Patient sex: M
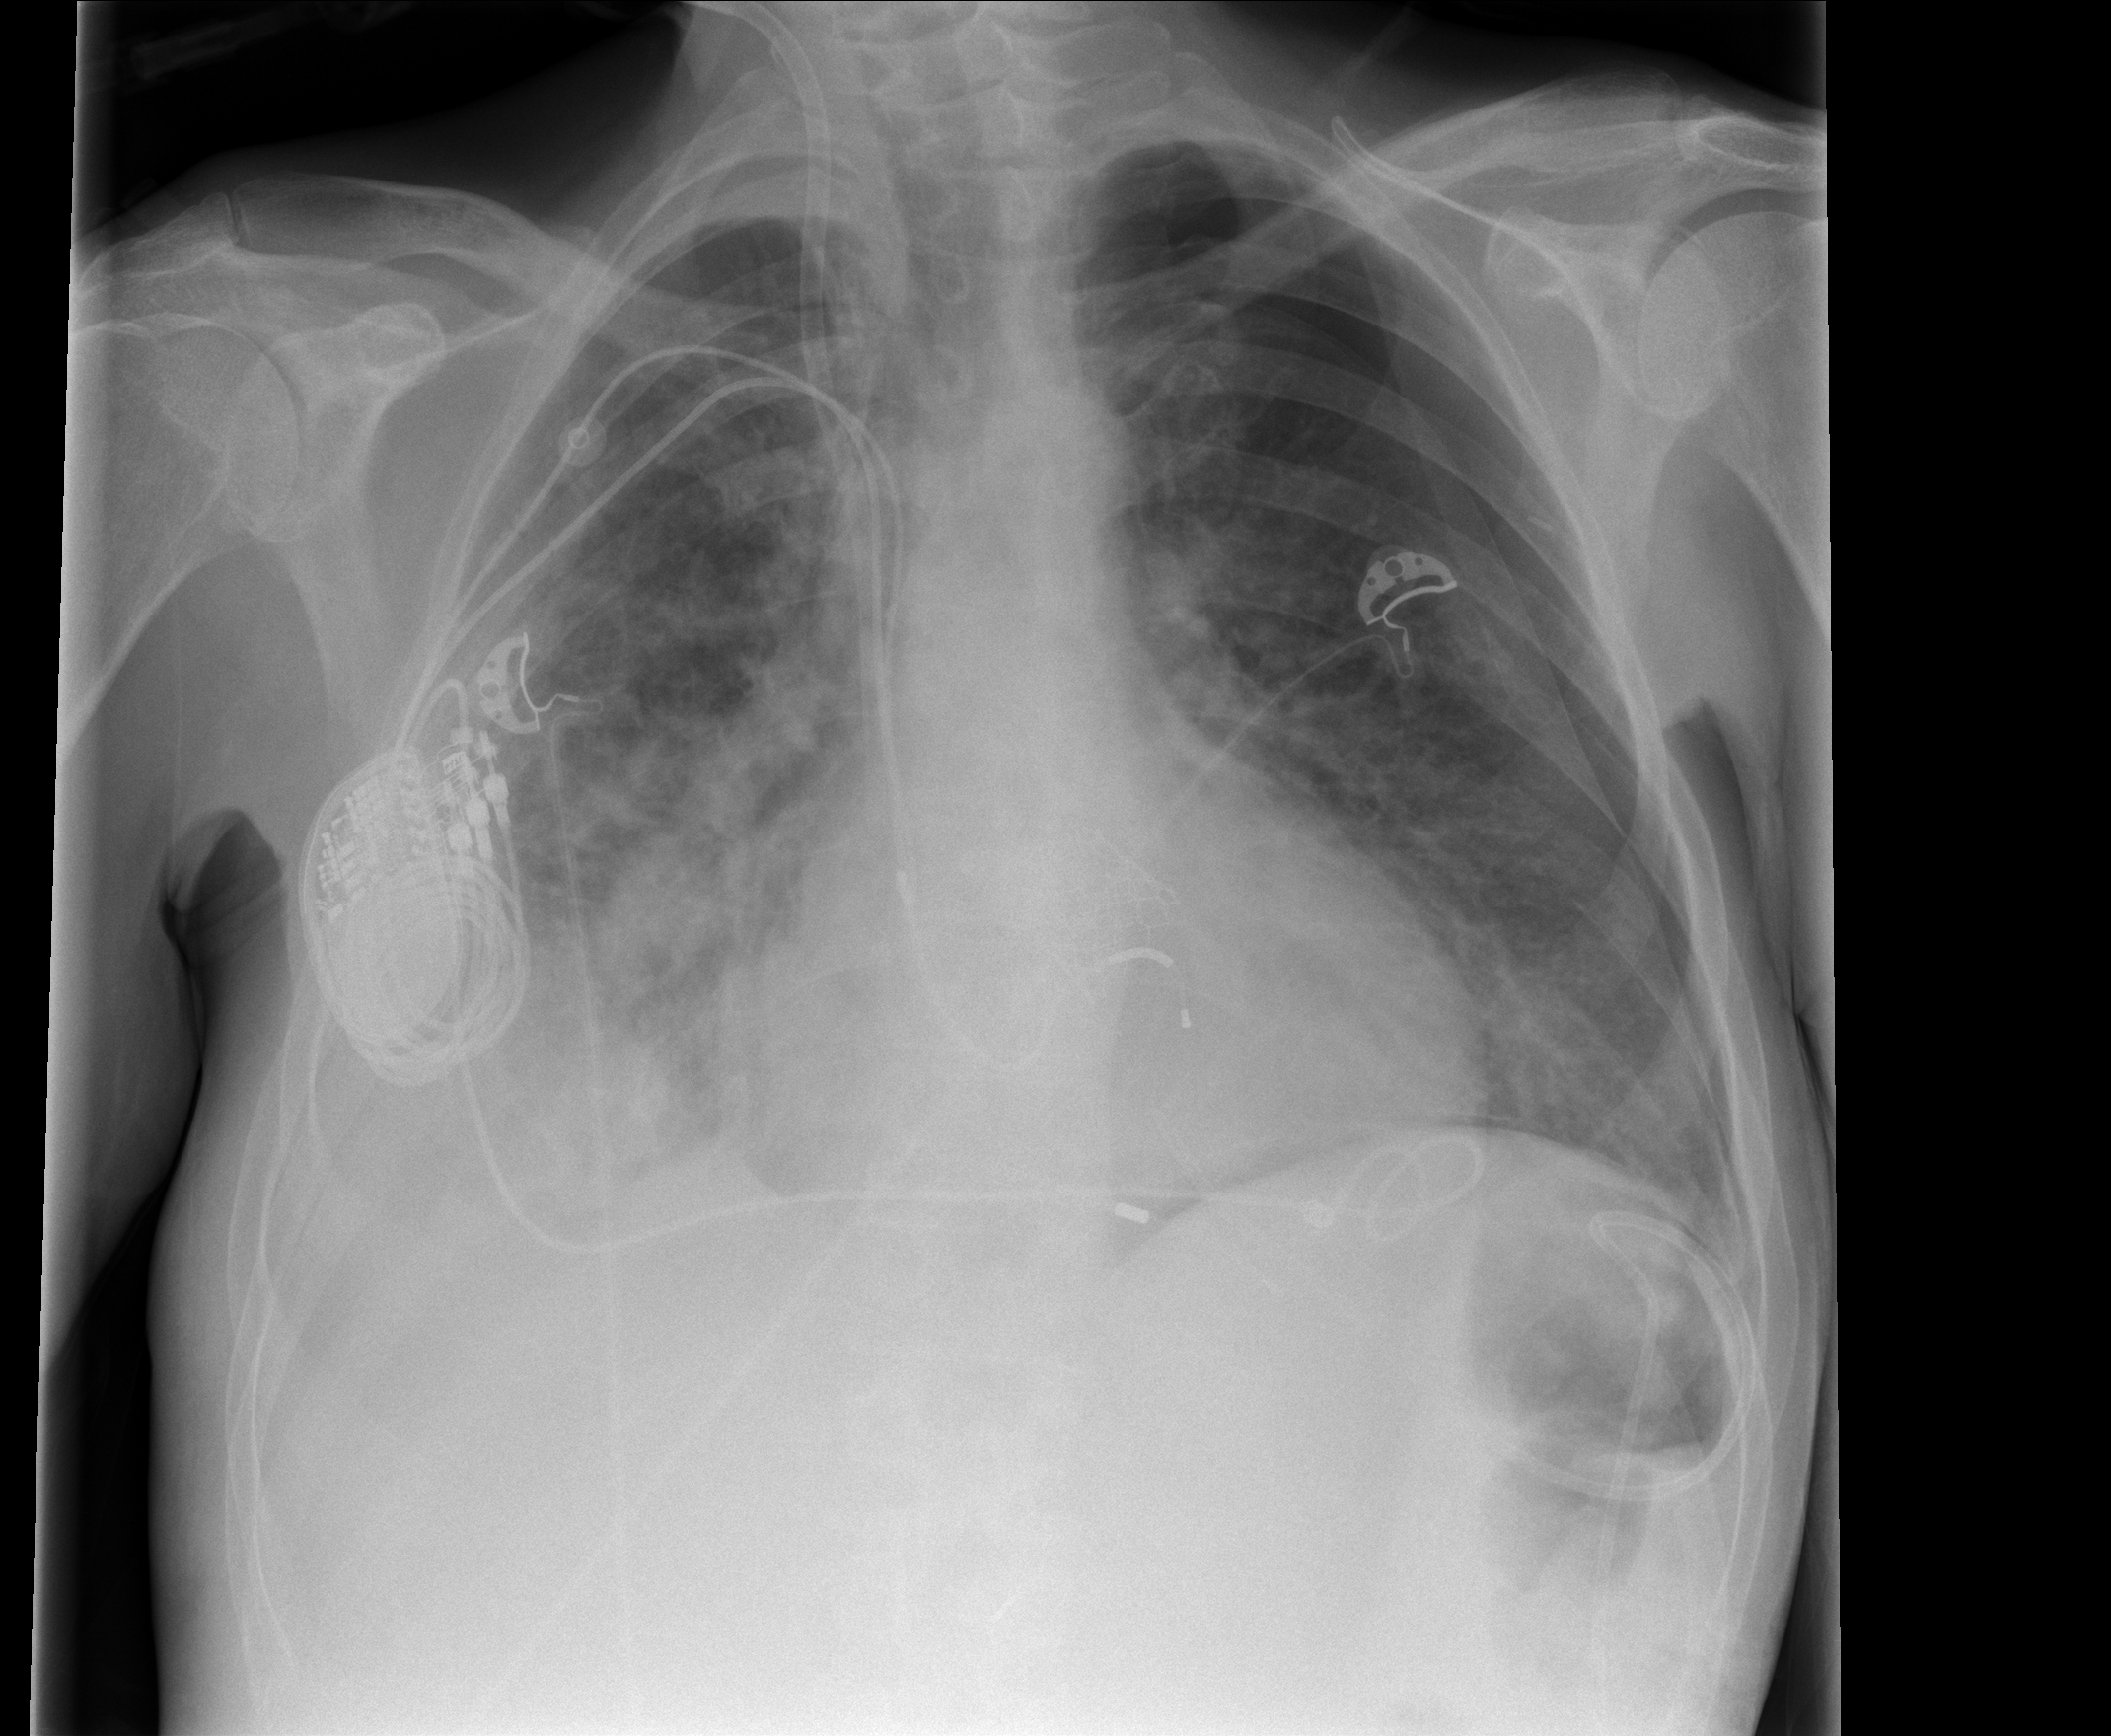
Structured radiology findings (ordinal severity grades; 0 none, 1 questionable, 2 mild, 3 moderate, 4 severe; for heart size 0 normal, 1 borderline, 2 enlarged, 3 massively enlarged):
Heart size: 0
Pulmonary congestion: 2
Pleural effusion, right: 3
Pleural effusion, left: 1
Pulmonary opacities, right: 3
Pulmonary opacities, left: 1
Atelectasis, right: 3
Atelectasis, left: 2